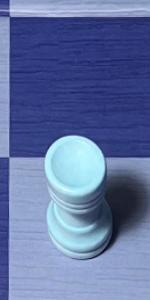
Label: Rook_White